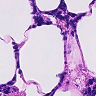
Metastatic tissue present: no